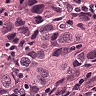
Metastatic tissue present: yes